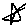
Label: star